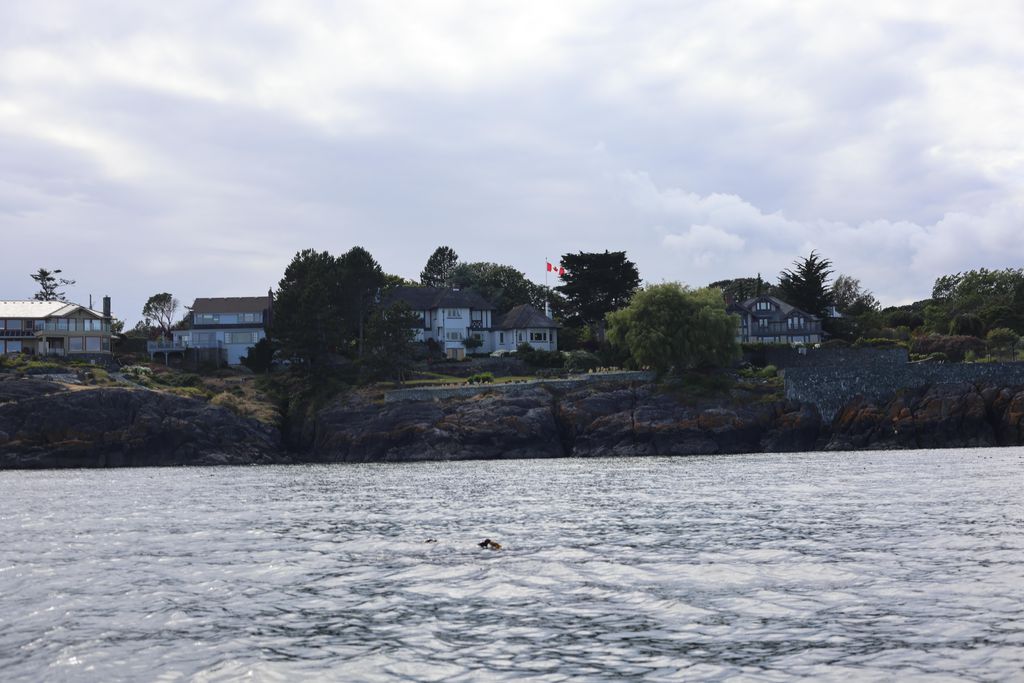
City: victoria